Field crop: maize
Growth stage: 2
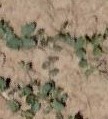
Species: convolvulus